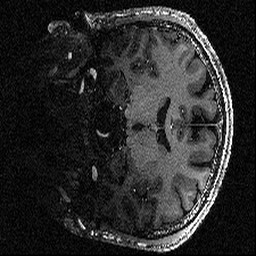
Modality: T1w
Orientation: coronal
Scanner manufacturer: siemens
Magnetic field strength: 6.98 T
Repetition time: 2.5 s
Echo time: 0.00265 s